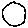
Label: circle